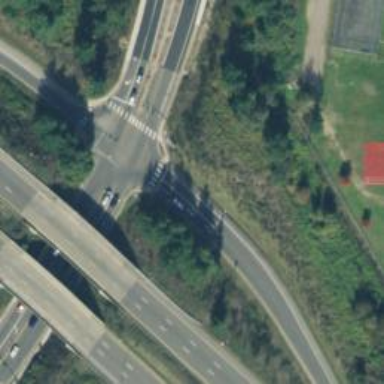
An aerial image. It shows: Trunk link highway.